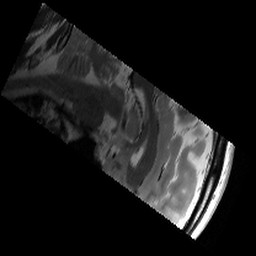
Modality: T2w
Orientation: sagittal
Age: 40
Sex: male
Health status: healthy
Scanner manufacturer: siemens
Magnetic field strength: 3 T
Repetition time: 6 s
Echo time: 0.064 s